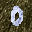
Label: 0